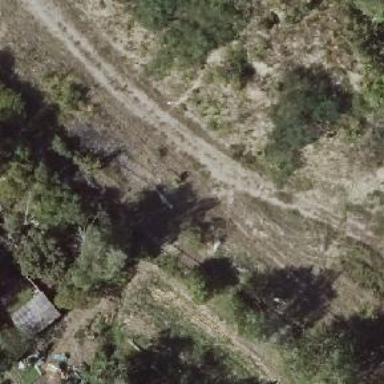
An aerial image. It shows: Historic railway.